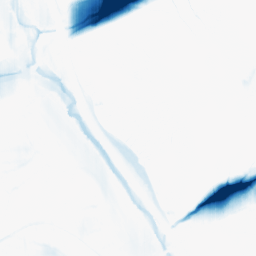
Category: morphological
Decomposition family: morphological_ellipse
Decomposition parameters: operation: closing
width: 50
height: 5
Upsampling method: bspline
Upsampling parameters: scale: 8
Upsampling scale: 8